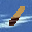
Label: 1